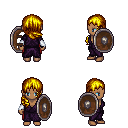
a pixel art fantasy rpg character, female body template, human, dark skin, purple robe, red pants, blonde right-swept hairstyle, white cloth bracers, shield, four views (front, back, left, right), 2x2 character sprite sheet, small pixel art, hard edges, no anti-aliasing